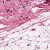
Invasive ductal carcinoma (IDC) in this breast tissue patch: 0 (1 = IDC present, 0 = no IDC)